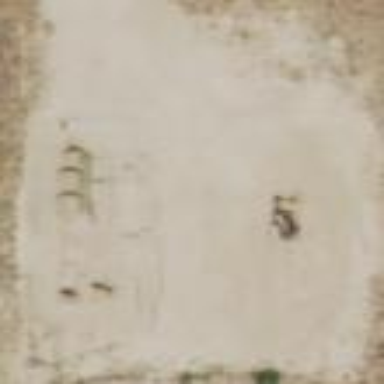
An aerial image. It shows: Wellsite with natural sand surroundings.